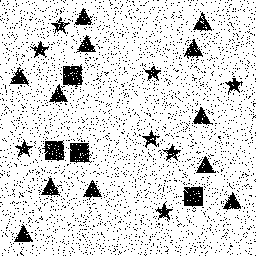
Squares: 4
Triangles: 12
Stars: 8
Total shapes: 24